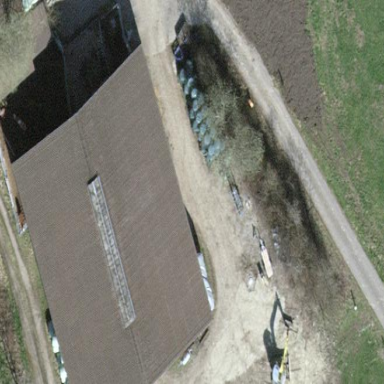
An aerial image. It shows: Farmyard area.